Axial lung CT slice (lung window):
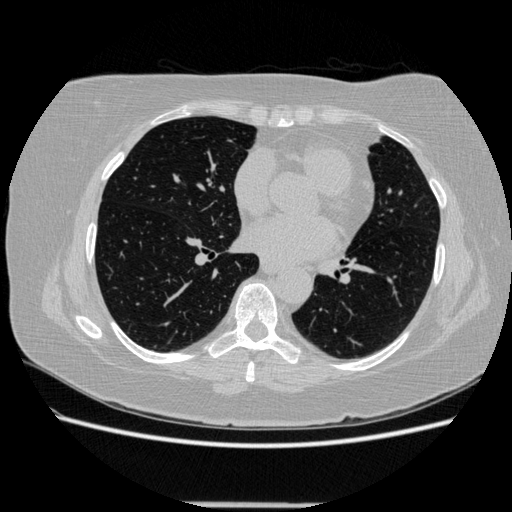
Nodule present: no